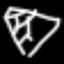
Label: diamond